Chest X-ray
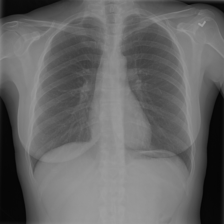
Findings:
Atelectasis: negative
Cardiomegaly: negative
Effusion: negative
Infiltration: negative
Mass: negative
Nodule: negative
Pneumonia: negative
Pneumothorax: negative
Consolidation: negative
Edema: negative
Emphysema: negative
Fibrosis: negative
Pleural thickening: negative
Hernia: negative